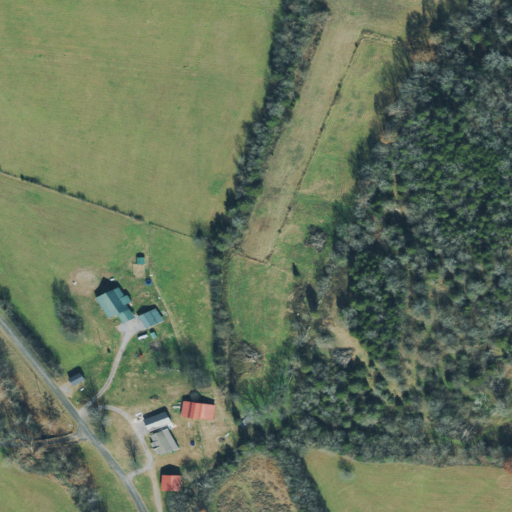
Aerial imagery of valley in Tennessee named Raby Hollow containing pasture, mixed forest, evergreen forest, open development, deciduous forest, and low intensity development